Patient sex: M
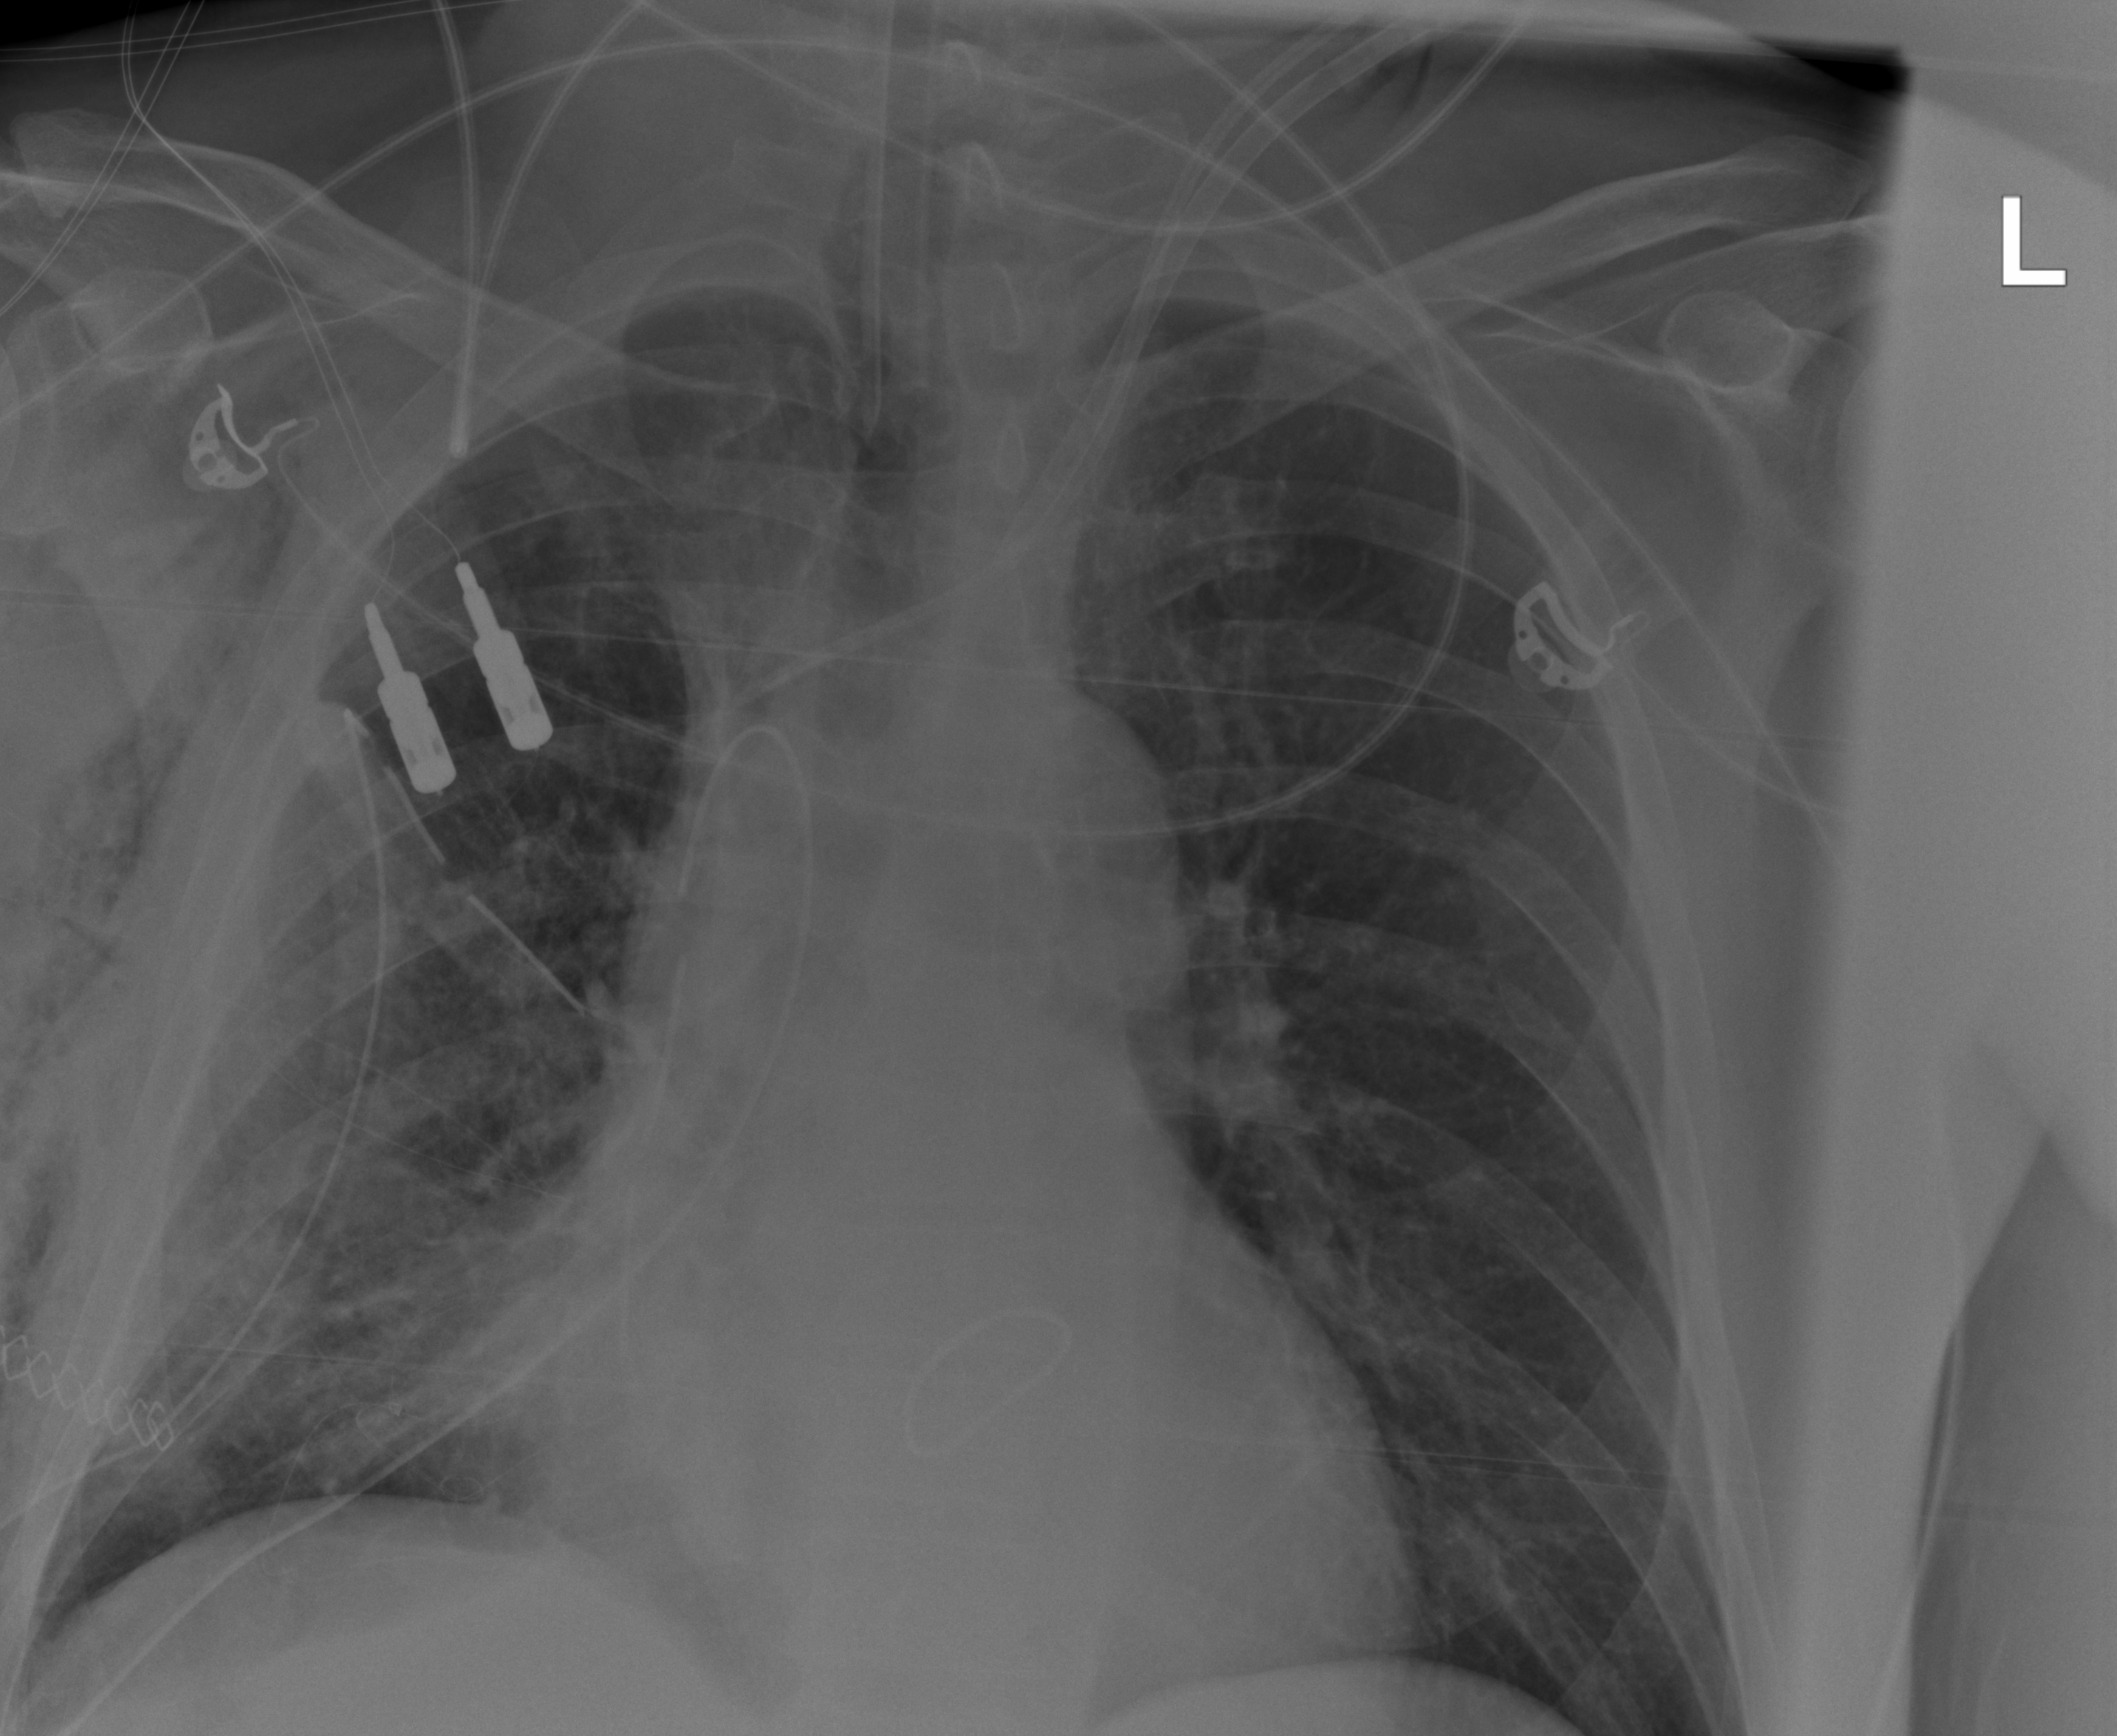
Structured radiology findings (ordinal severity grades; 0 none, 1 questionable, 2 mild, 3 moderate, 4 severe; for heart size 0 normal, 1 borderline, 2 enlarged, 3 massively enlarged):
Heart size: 1
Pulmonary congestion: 0
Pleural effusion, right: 2
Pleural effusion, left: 0
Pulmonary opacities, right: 2
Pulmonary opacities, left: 0
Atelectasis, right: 3
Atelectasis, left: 0